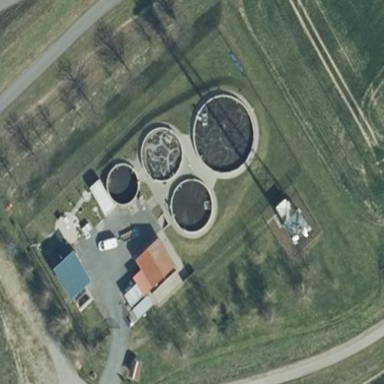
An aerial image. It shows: View of wastewater plant.